Aerial crown-view tile of a tropical tree (Barro Colorado Island, Panama), acquired 20240611:
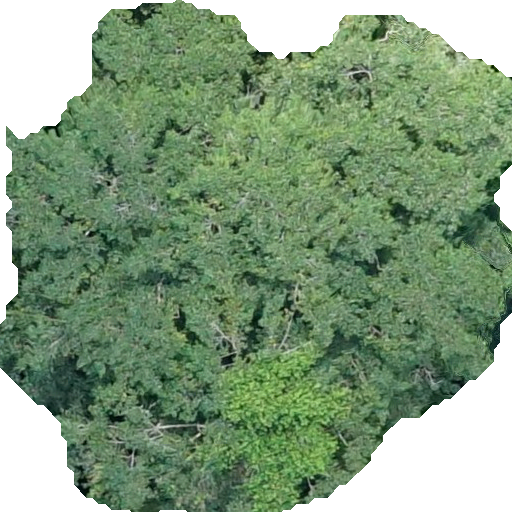
Species: Chrysophyllum cainito
GBIF accepted scientific name: Chrysophyllum cainito
Crown area: 327.467 m²